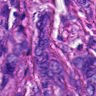
Metastatic tissue present: yes